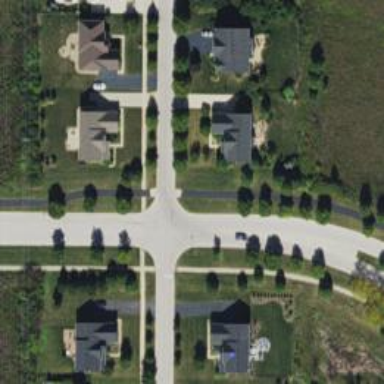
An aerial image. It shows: Residential road with asphalt surface and separate sidewalk.